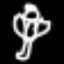
Label: angel